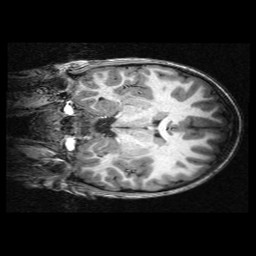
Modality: T1w
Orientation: coronal
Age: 11
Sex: female
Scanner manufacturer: siemens
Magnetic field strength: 3 T
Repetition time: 2.3 s
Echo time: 0.00336 s